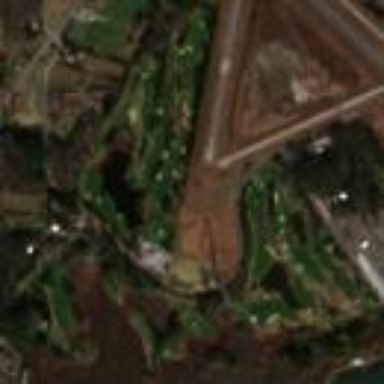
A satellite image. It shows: Golf course surrounded by greenery.